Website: walmart
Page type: delivery-shipping
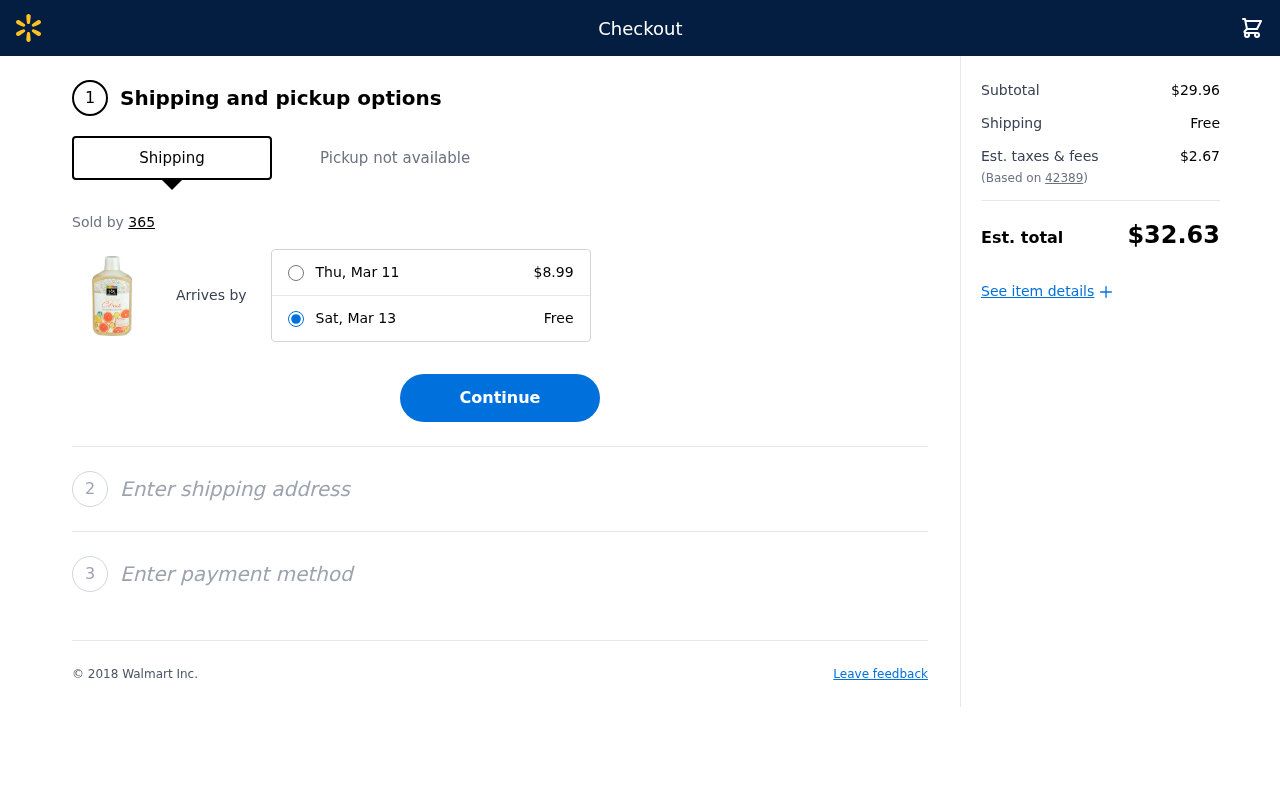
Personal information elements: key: PII_POSTCODE
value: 42389
Product elements: key: PRODUCT1_BRAND
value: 365
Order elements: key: ORDER_EXPRESS_DATE
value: Thu, Mar 11
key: ORDER_EXPRESS_PRICE
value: $8.99
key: ORDER_DELIVERY_DATE
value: Sat, Mar 13
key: ORDER_SHIPPING_COST
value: Free
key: ORDER_SUBTOTAL
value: $29.96
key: ORDER_SHIPPING_COST2
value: Free
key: ORDER_TAX
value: $2.67
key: ORDER_TOTAL
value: $32.63